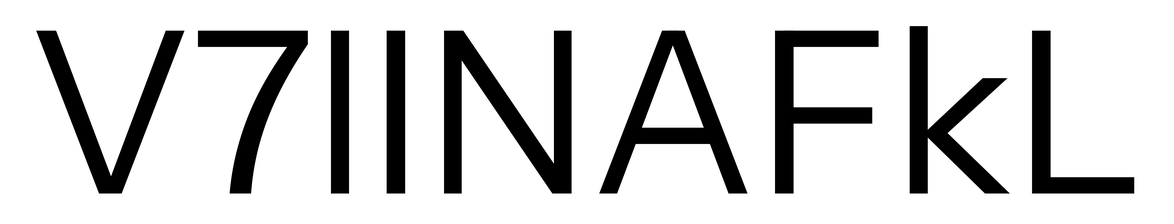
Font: InstrumentSans_Regular